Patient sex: M
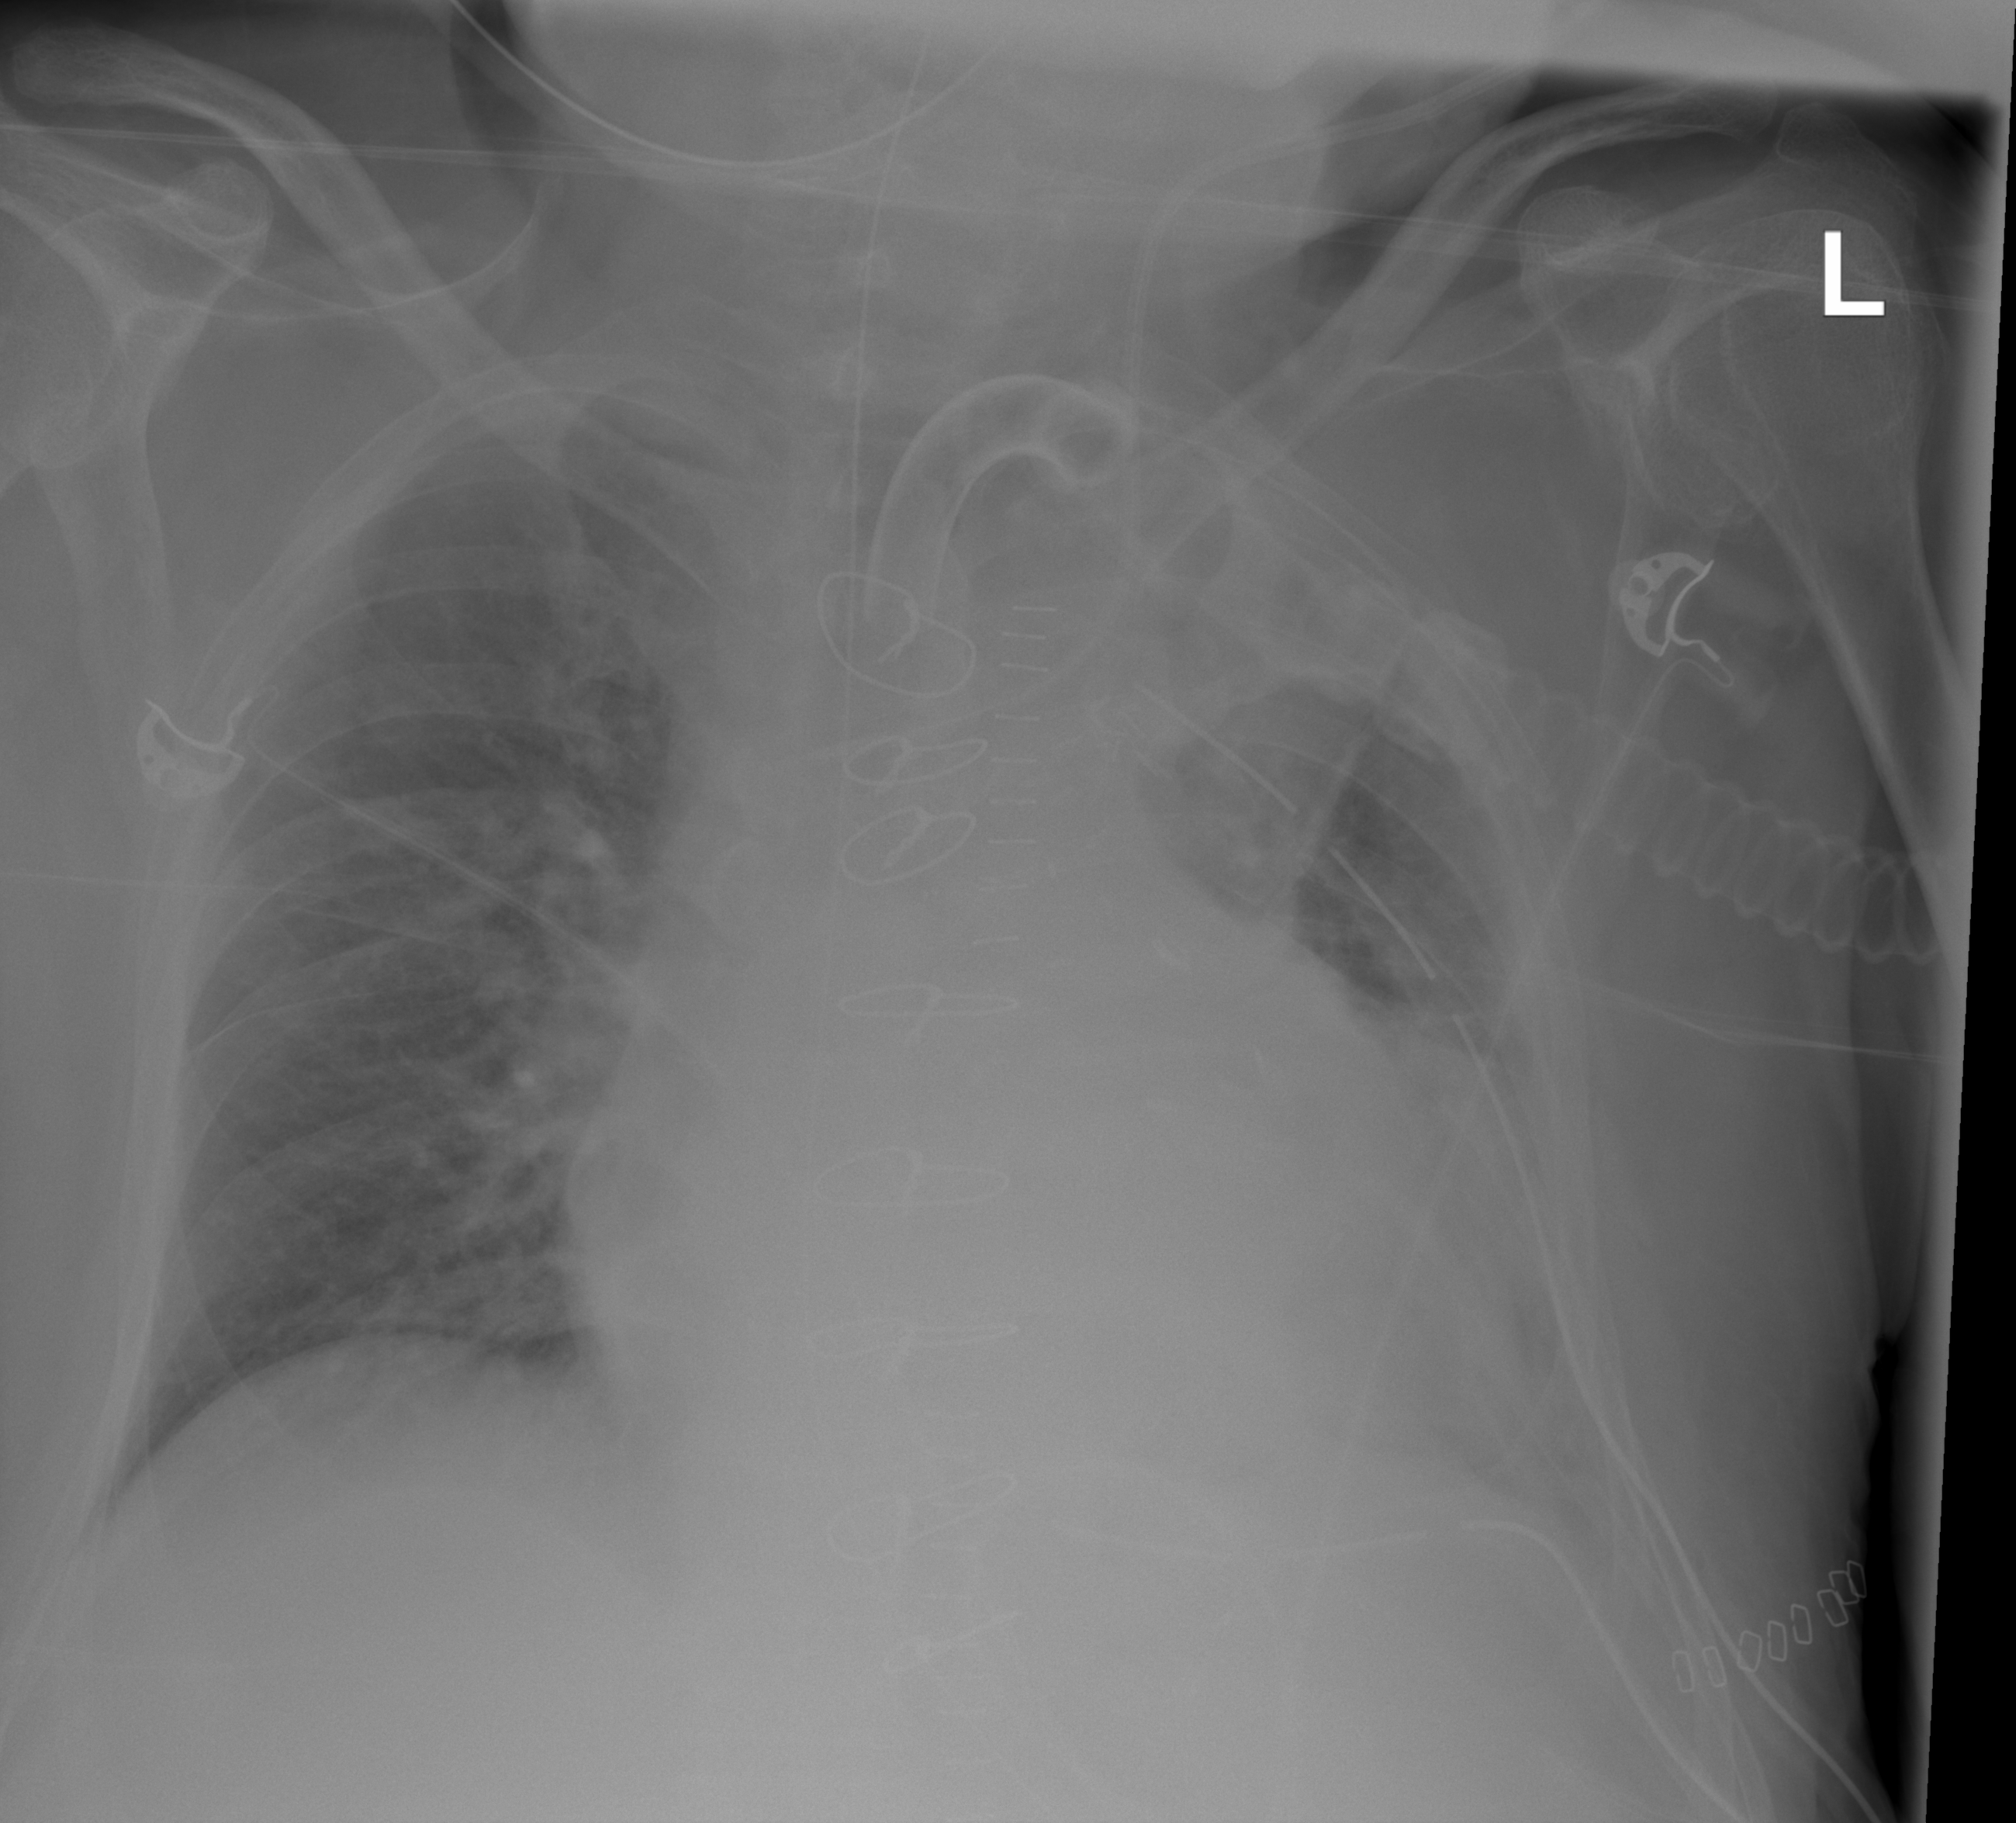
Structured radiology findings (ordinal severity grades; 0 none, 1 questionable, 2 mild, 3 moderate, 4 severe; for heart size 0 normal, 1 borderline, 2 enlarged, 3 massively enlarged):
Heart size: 3
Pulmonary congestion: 2
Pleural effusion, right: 0
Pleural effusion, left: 2
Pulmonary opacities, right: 2
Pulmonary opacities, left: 2
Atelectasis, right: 2
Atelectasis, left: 2